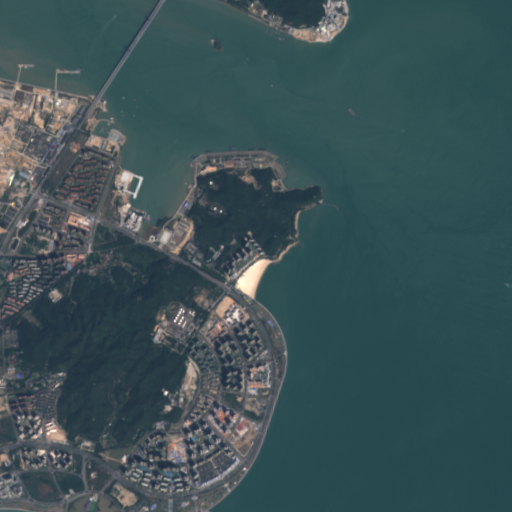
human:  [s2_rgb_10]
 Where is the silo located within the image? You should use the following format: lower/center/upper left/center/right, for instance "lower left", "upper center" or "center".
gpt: The silo is located in the center of the image.
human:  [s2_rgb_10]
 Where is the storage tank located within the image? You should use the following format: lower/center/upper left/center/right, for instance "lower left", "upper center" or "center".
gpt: The storage tank is located in the center of the image.
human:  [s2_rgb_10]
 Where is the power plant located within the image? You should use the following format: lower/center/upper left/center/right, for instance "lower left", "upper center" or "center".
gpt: There is no power plant in the image.